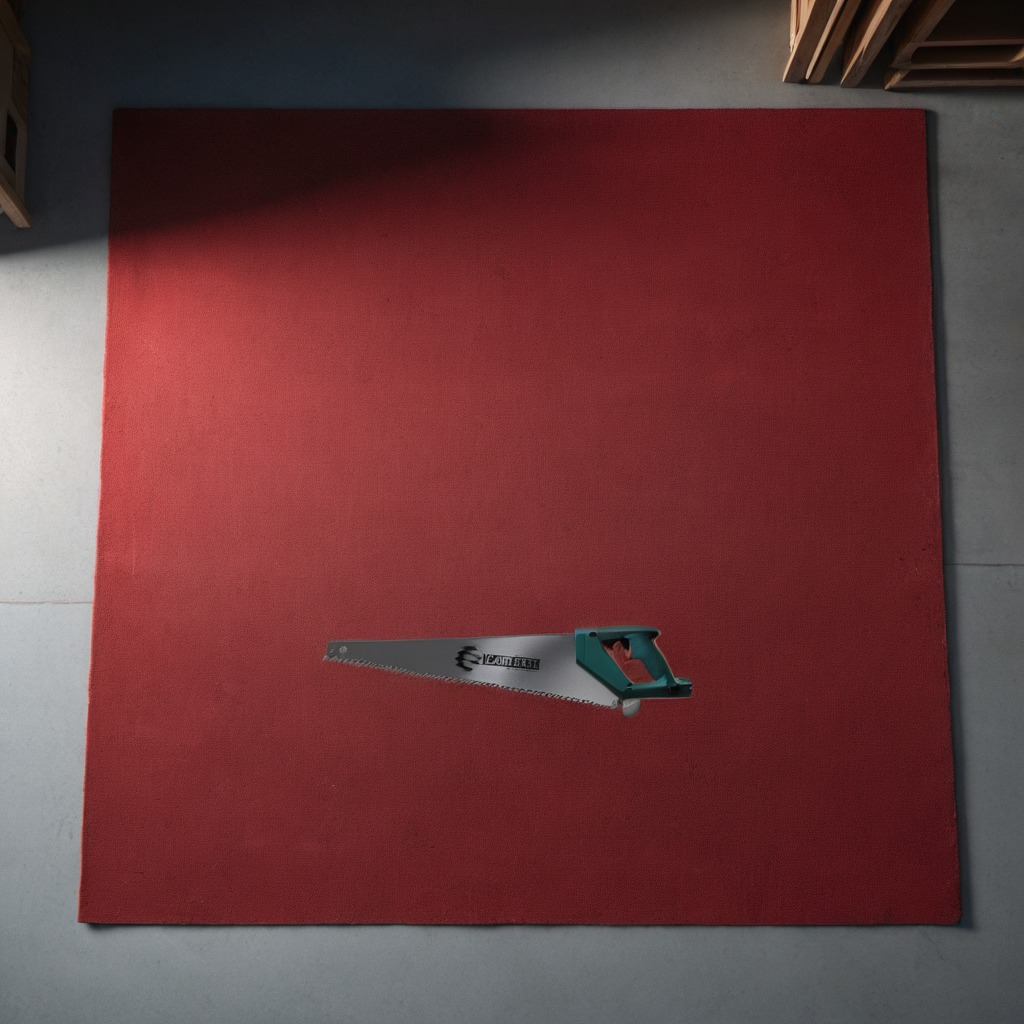
A metal saw is lying on the clean granite tabletop under bright overhead lighting.